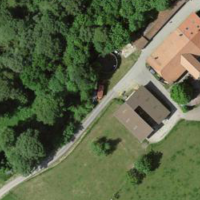
EUNIS habitat code: 52
Species observed at this site:
Buteo buteo
Phylloscopus collybita
Sylvia atricapilla
Fringilla coelebs